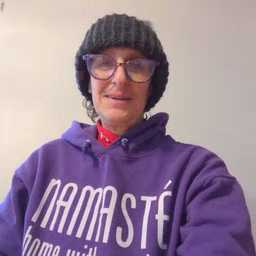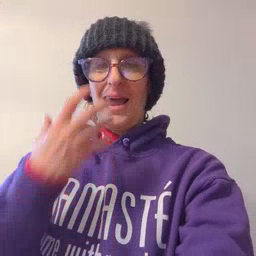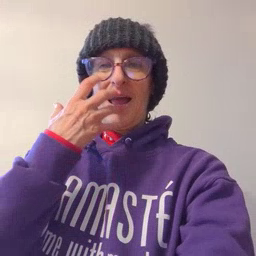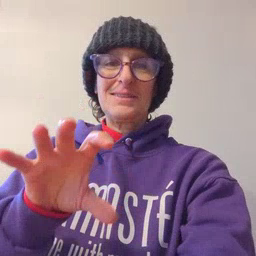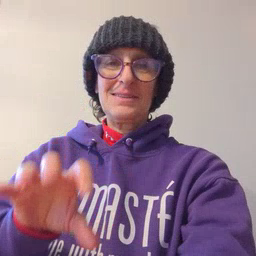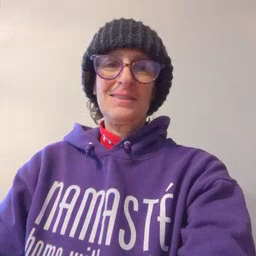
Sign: hot